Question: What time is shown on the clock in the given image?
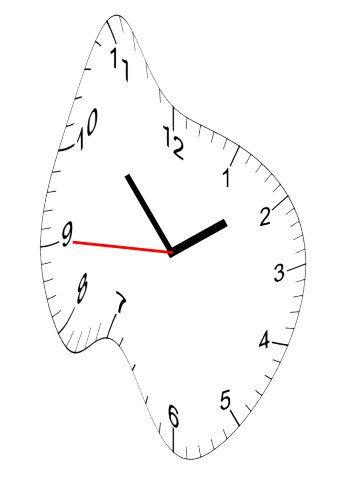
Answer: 01:52:45